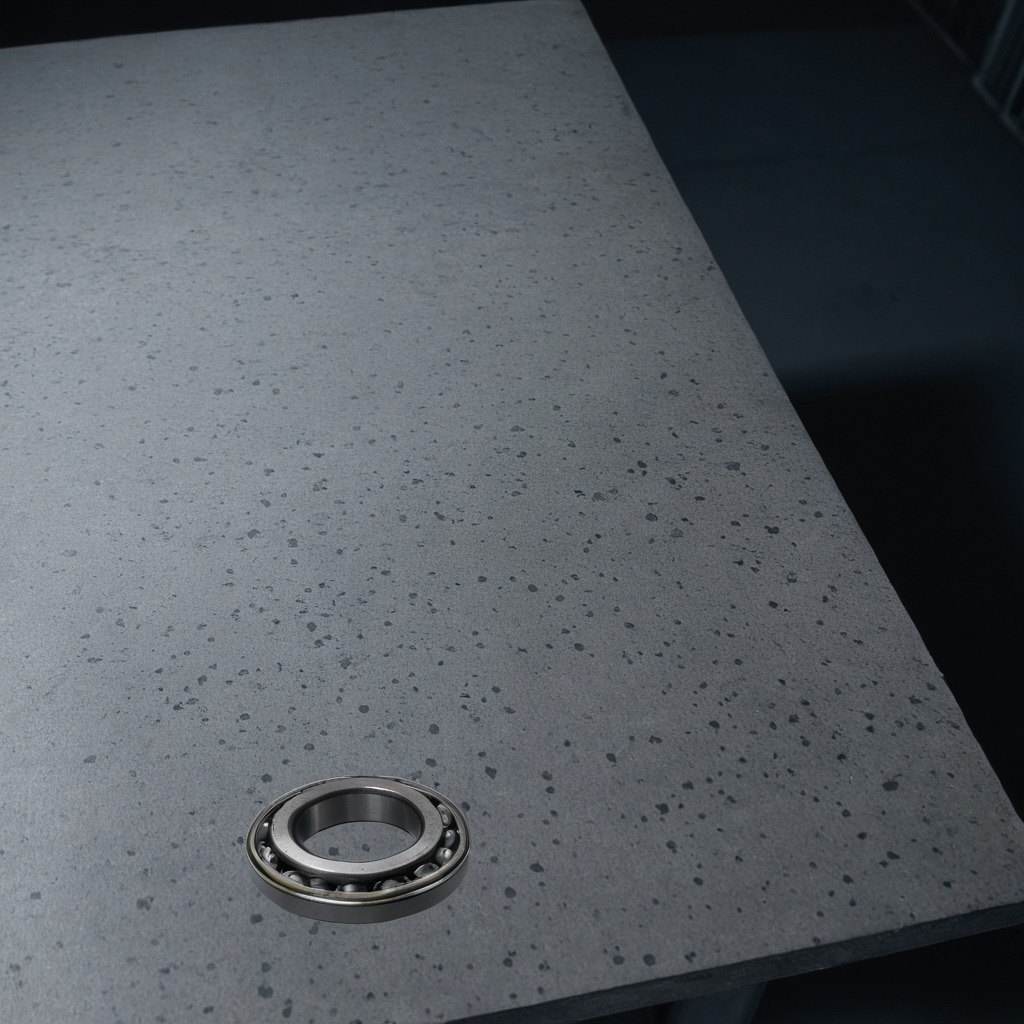
A metal ball bearing is lying on a clean granite table inside a workshop at night dim ambient light soft shadows worn but